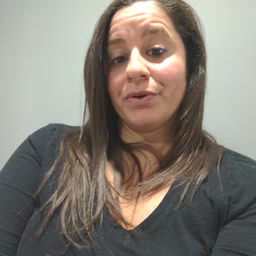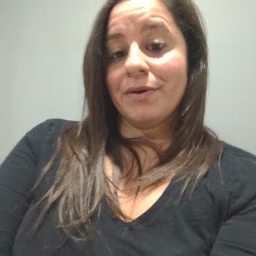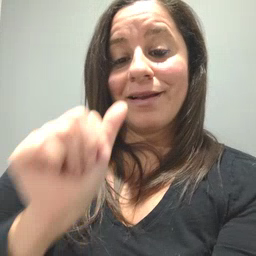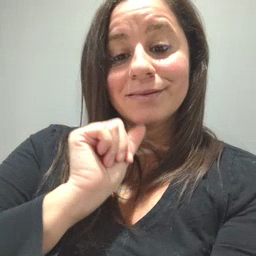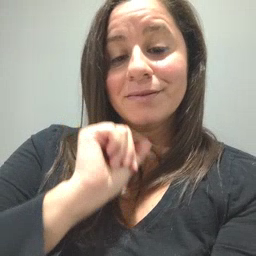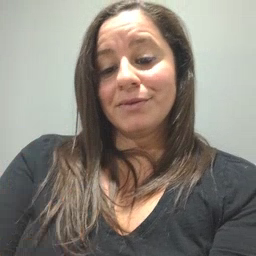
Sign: aunt